Question: I have few characters that need to be increased in size(height). I have used the font size property which gives me the desired result but makes it thick too.
How can I remove the thickness that has been applied?
I have tried using font-weight but I haven't noticed any difference.
'''
<div class="row collapse">
<div class="four columns">
<label for="txtBirthMonth">Date:</label>
</div>
<div class="two columns collapse">
<asp:TextBox ID="txtBirthMonth" runat="server" MaxLength="2"></asp:TextBox>
</div>
<div class="one column">
<p class="splCharacter">/</p>
</div>
<div class="two columns">
<asp:TextBox ID="txtBirthDay" runat="server" MaxLength="2"></asp:TextBox>
</div>
<div class="one columns">
<p class="splCharacter">/</p>
</div>
</div>
'''
'''
.splCharacter {
font-size: 3em;
margin: 0px;
}
'''

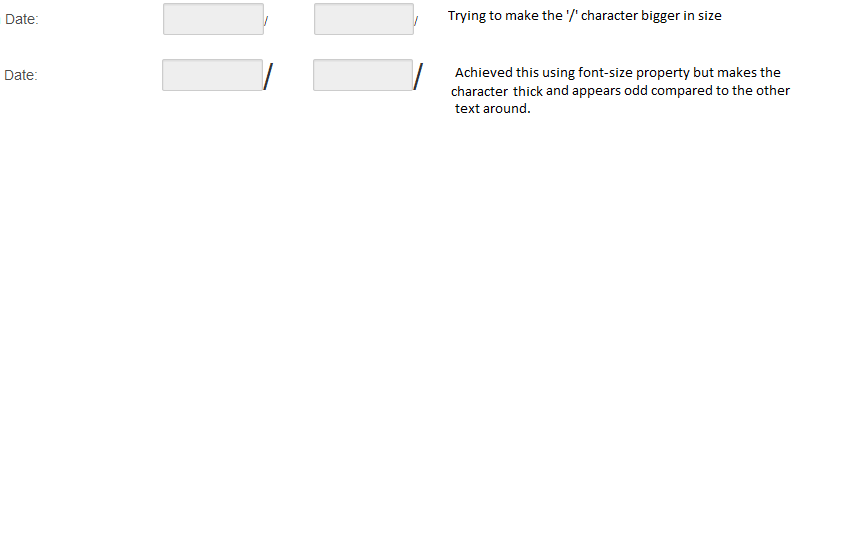
Answer: Just use the font-size property as you have done, that does not increase the font-weight just the size.
If you don't like the font-weight at the increased size then you should also add a rule to decrease the weight, e.g.:
'''
.splCharacter {
font-size: 3em;
font-weight: 200;
margin: 0; // The value is zero so you don't need to specify the unit.
}
'''
Of course, the font you are using must support this reduced weight or this rule will have no effect.